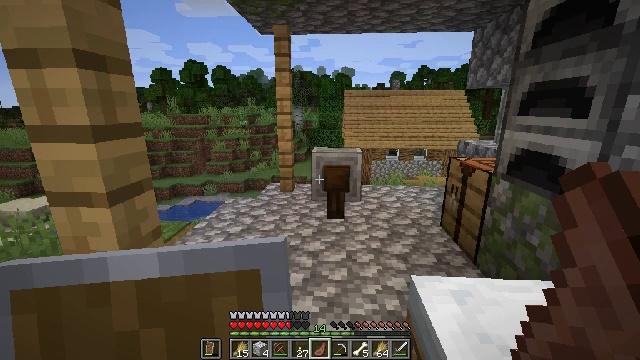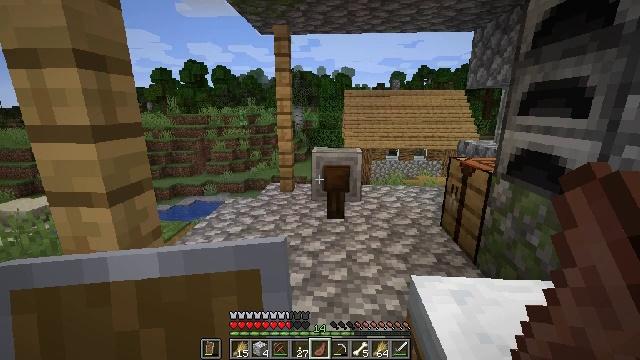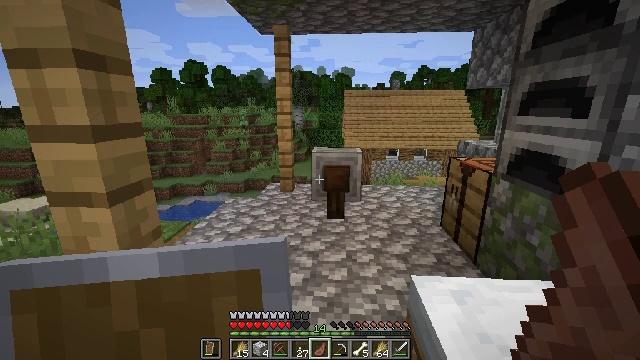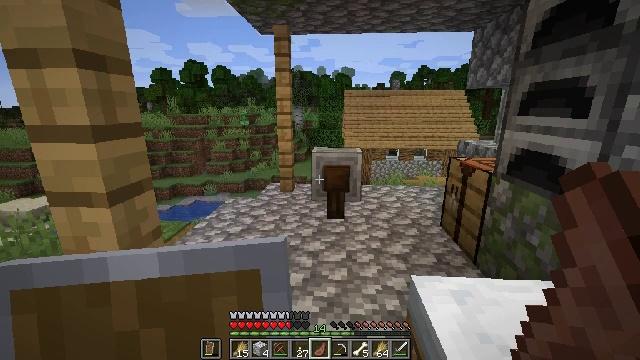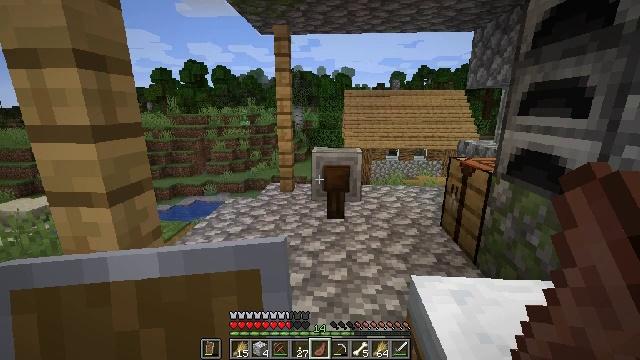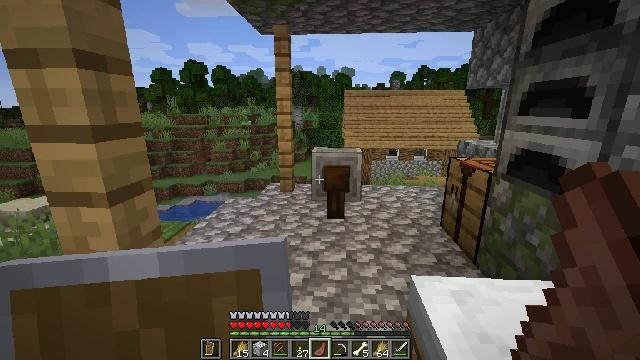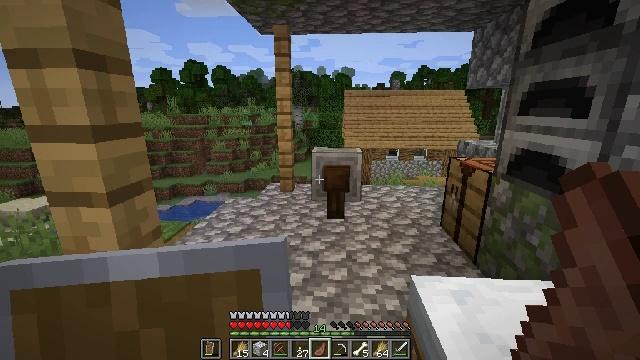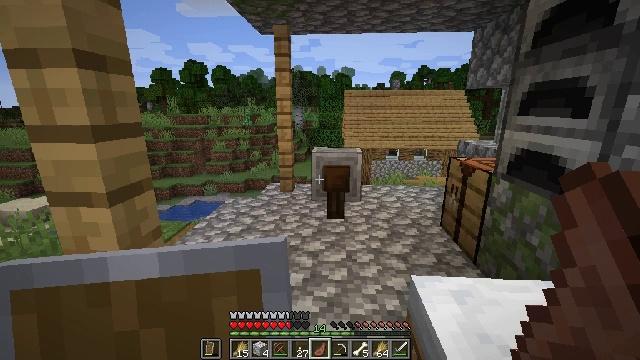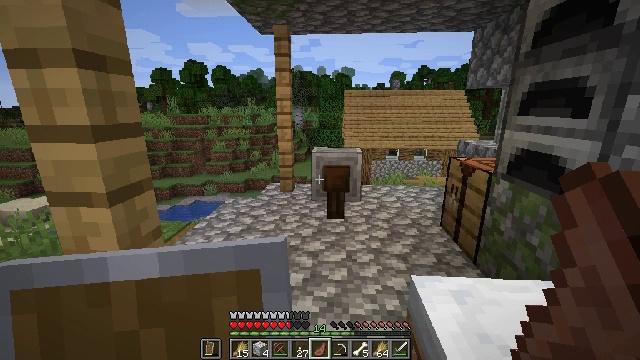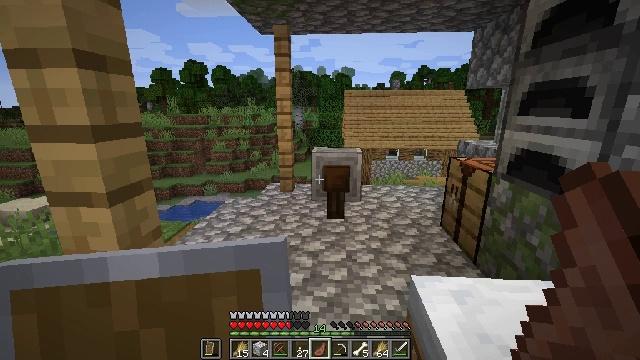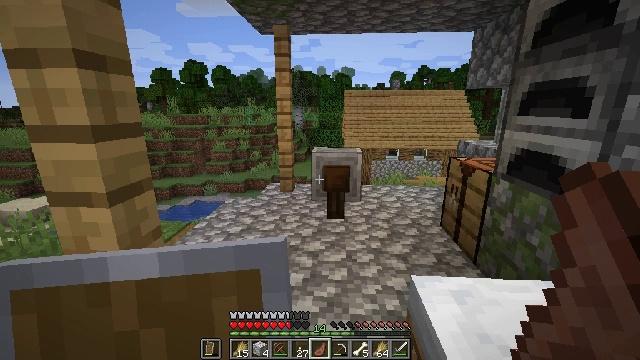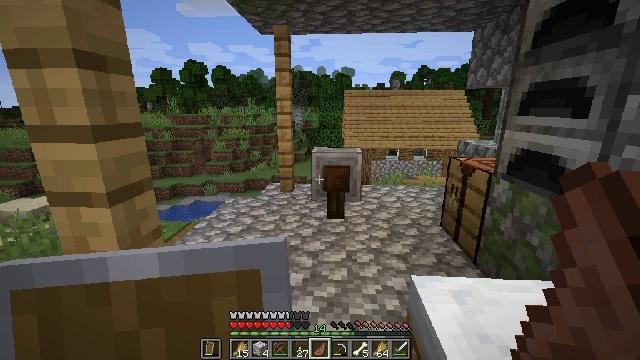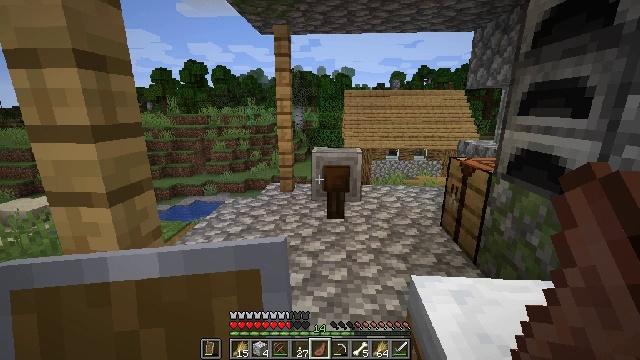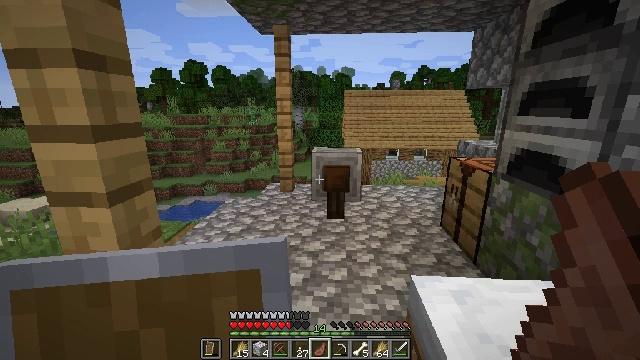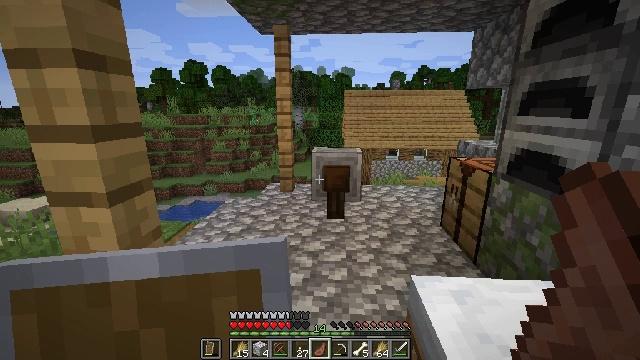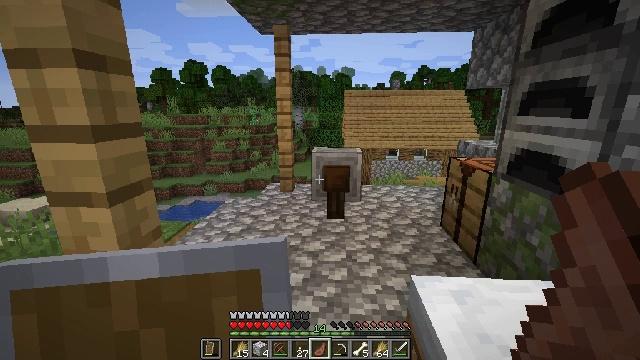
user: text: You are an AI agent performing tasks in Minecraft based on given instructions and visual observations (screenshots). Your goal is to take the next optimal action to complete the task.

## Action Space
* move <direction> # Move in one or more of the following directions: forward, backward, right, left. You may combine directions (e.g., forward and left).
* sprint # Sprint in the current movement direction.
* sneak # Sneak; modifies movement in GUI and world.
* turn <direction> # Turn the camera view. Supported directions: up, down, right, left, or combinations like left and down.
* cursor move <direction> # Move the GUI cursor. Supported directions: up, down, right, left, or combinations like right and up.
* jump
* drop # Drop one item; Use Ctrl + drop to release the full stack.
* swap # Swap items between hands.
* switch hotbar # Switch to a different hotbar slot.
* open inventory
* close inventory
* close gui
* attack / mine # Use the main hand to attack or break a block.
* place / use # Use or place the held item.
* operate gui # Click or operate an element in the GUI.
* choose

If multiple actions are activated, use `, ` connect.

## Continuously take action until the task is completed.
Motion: motion action
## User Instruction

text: Craft a gold ingot.
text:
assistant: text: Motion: no_op
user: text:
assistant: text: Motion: no_op
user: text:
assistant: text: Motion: no_op
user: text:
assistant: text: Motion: no_op
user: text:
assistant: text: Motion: no_op
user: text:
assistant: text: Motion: no_op
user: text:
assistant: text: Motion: no_op
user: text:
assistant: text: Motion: no_op
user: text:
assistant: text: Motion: no_op
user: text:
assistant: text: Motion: no_op
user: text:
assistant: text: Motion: no_op
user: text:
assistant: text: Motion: no_op
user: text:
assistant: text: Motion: no_op
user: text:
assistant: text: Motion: no_op
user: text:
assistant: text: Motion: no_op
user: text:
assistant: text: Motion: no_op
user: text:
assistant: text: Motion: no_op
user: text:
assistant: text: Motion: no_op
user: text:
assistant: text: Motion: no_op
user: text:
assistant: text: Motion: no_op
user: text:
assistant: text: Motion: no_op
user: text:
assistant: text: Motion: no_op
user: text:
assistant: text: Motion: no_op
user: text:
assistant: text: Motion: no_op
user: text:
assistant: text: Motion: no_op
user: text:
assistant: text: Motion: no_op
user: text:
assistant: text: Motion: no_op
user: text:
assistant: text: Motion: no_op
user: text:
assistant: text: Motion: no_op
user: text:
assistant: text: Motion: no_op